Question: I gave it a shoot...
'''
curl -o uk.topo.json 'http://bost.ocks.org/mike/map/uk.json' #get an online topoJSON file
topojson-svg -o output.svg uk.topo.json #works !
'''
But the 'uk.json' => 'output.svg' result is a '#000000FF' version of this :

which is UK, right, but with strange circles and inverted uk.
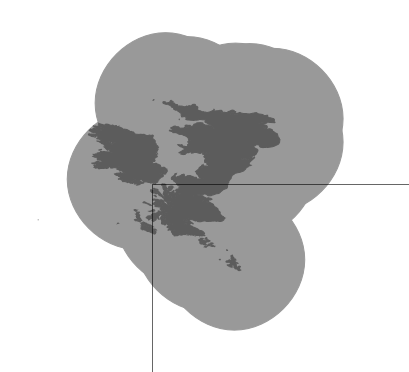
Answer: <URL>
The problem is that you're converting unprojected TopoJSON (geographic coordinates) to SVG.
You need the lastest 'topojson' code :
'''
sudo npm rm -g topojson
sudo npm install -g topojson
topojson --version
'''
Should return +1.6.12.
You'll want to pre-project uk.json first, using topojson. Then, convert the projected TopoJSON to SVG using topojson-svg.
'''
curl -o uk.topo.json 'http://bost.ocks.org/mike/map/uk.json' #get an online topoJSON file
topojson uk.topo.json --projection='d3.geo.mercator()' -o out.topo.json #works !
topojson-svg -o output.svg out.topo.json #works !
'''
Produce that :

The 'uk.topojson' containing 2 layers merged from 2 different 'topoJSON', large circles are causes by the 'object-places' layer. But the country shapes are doing well.